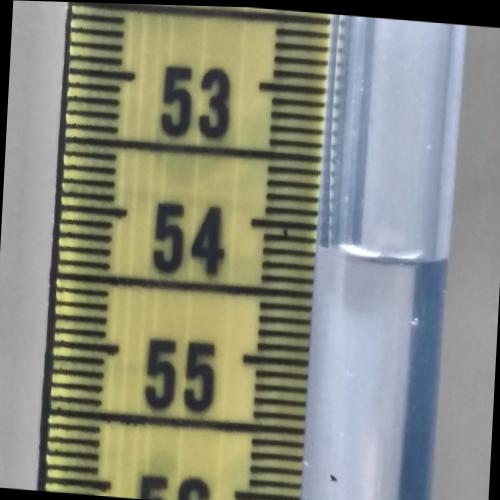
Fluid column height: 54.2 cm